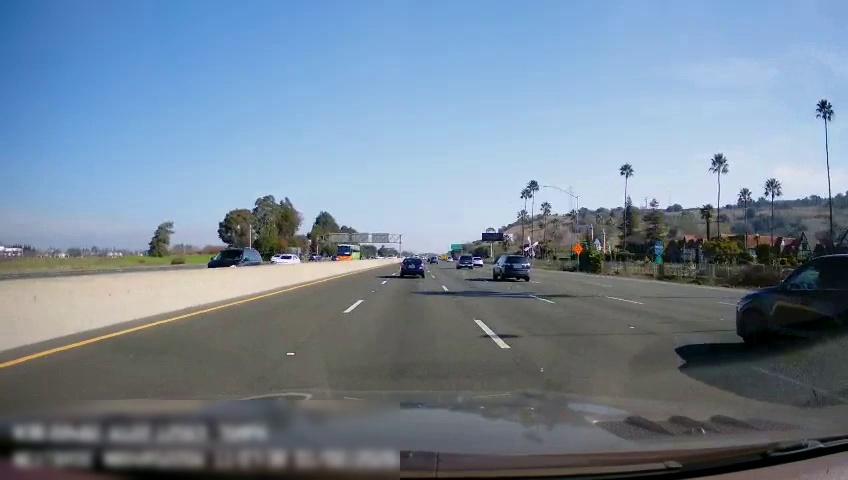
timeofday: Day
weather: Sunny
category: Drivable Space
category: Vehicles | SUV
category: Vehicles | SUV
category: Vehicles | SUV
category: Vehicles | SUV
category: Vehicles | SUV
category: Vehicles | Bus
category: Vehicles | Van
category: Vehicles | Car
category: Vehicles | Car
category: Vehicles | Car
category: Lanes | Alternate Lane
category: Lanes | Current Lane
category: Lanes | Current Lane
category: Lanes | Alternate Lane
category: Lanes | Alternate Lane
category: Lanes | Alternate Lane
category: Lanes | Alternate Lane
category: Traffic | Signs
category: Traffic | Signs
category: Traffic | Signs
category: Traffic | Signs
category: Traffic | Signs
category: Traffic | Signs